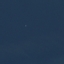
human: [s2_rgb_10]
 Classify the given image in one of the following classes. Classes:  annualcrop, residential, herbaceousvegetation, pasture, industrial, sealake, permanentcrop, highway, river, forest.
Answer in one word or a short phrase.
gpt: SeaLake